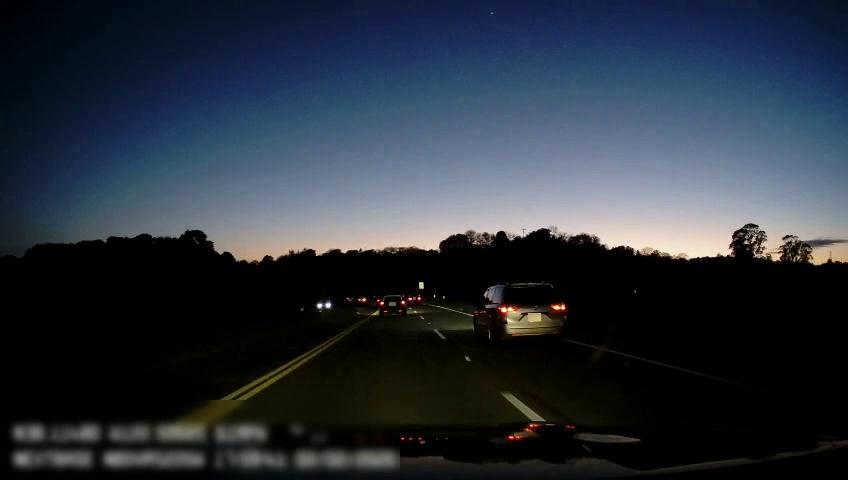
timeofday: Dusk/Dawn/Twilight
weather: Sunny
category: Drivable Space
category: Vehicles | SUV
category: Vehicles | Car
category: Vehicles | Car
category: Vehicles | Car
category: Lanes | Current Lane
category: Lanes | Current Lane
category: Lanes | Alternate Lane